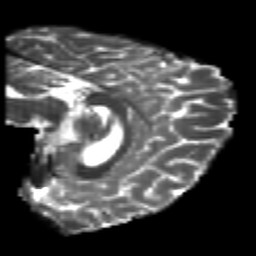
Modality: T2w
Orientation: sagittal
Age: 22
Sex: male
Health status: healthy
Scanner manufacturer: philips
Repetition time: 7.383 s
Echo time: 0.08599 s